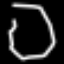
Label: octagon